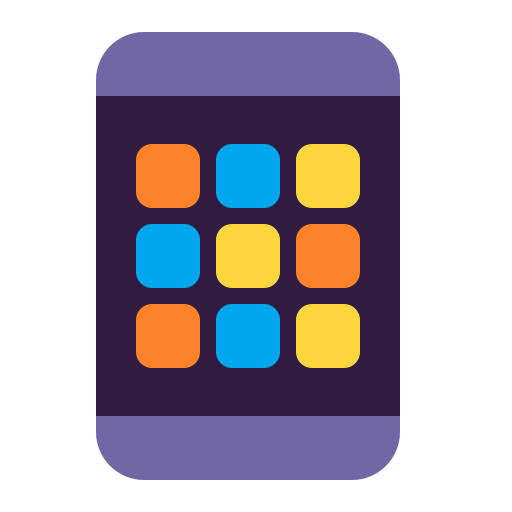
mobile phone flat